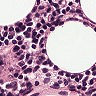
Metastatic tissue present: no